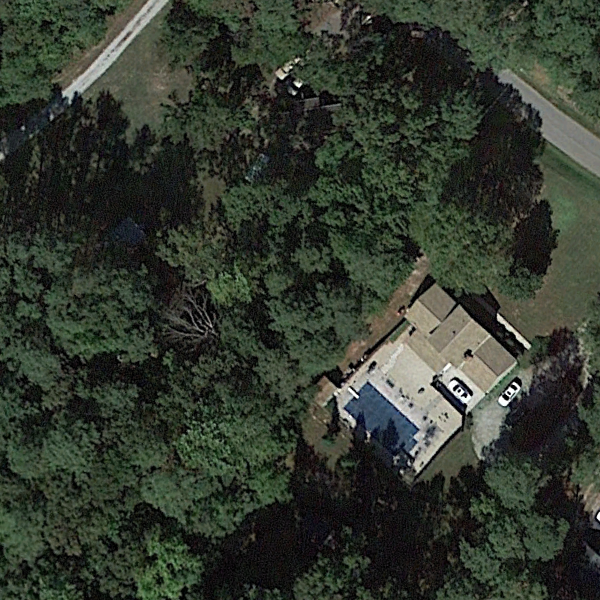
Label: SparseResidential